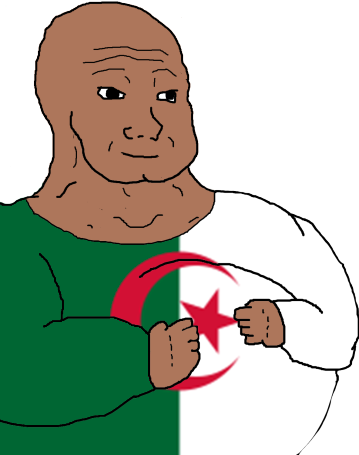
Label: 5_Blobjak